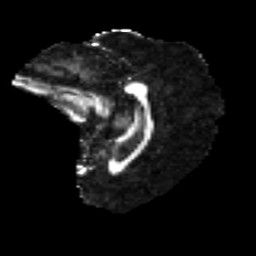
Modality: FA
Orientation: sagittal
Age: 49
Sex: female
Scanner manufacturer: ge
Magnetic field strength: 3 T
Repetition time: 7.8 s
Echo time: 0.0606 s